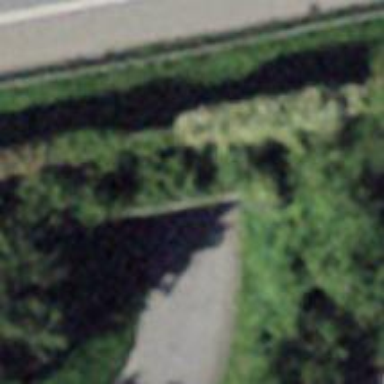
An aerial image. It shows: Unclassified road with asphalt surface going through tunnel.